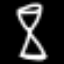
Label: hourglass